Field crop: maize
Growth stage: 1
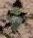
Species: chenopodium